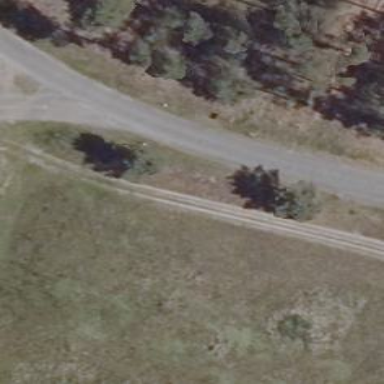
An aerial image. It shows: Grass track road with grade 5 tracktype.